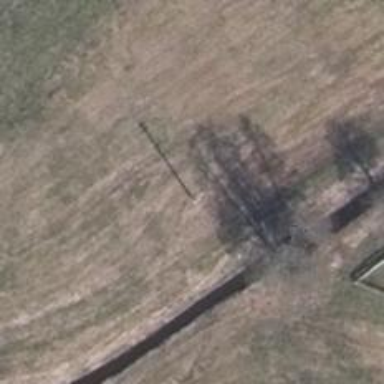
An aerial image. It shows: Minor power line.